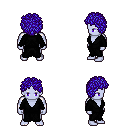
a pixel art fantasy rpg character, male body template, dark elf, purple skin, gray robe, teal pants, blue curly afro hairstyle, four views (front, back, left, right), 2x2 character sprite sheet, small pixel art, hard edges, no anti-aliasing